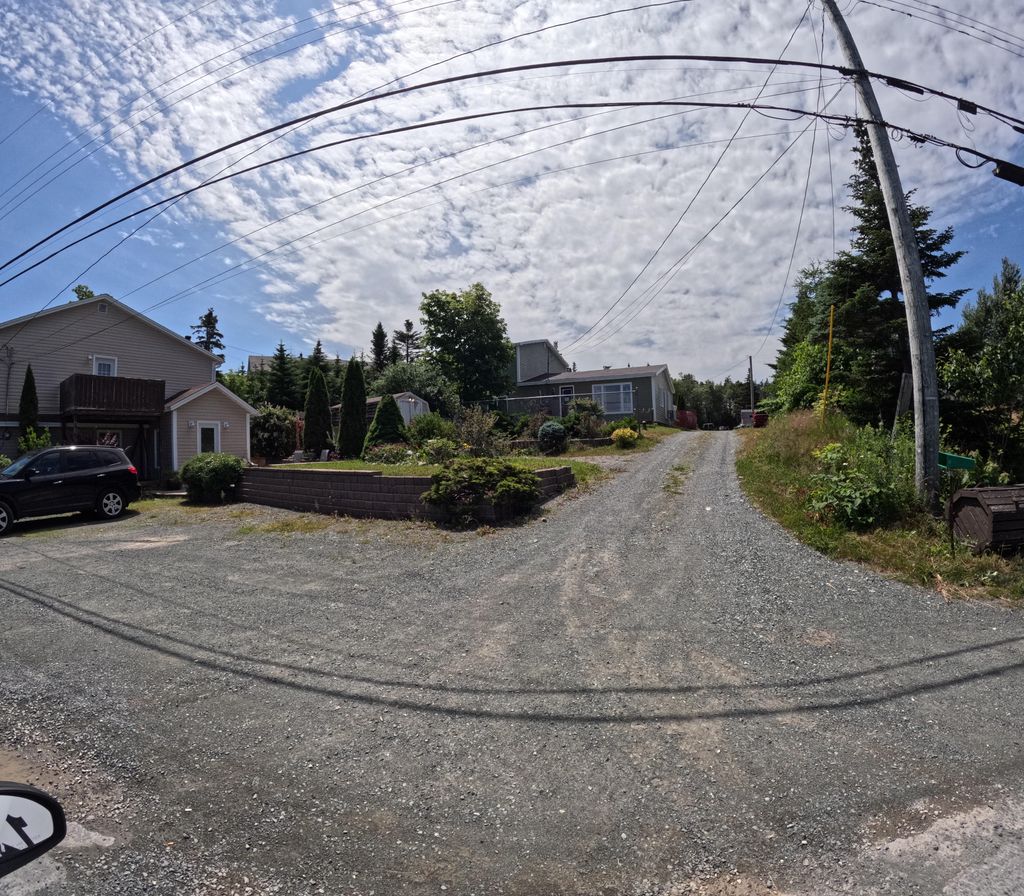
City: st_johns